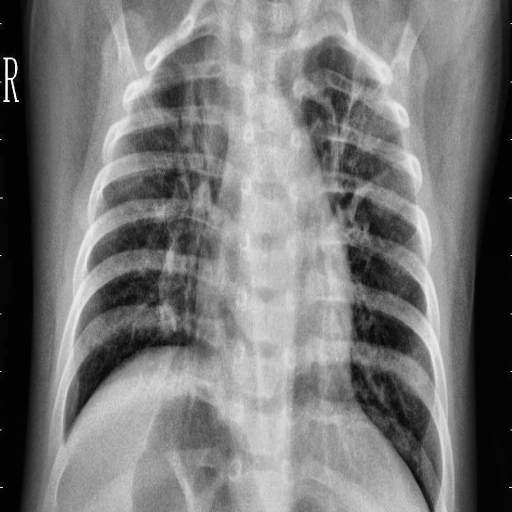
Finding: PNEUMONIA